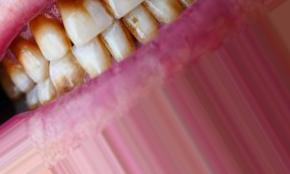
Condition: Tooth Discoloration